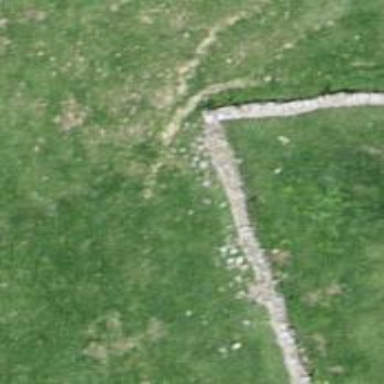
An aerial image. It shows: Wall is shown in the image.